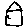
Label: house